Question: Here I have Demo and Code : <URL>
First I have coordinates here:
'''
var pts = [[{"X":"52.724649013065175","Y":"8.245410919189453"},{"X":"52.65681045479847","Y":"8.245067596435547"},{"X":"52.65056234595389","Y":"8.255367279052734"},{"X":"52.648271148983376","Y":"8.26772689819336"},{"X":"52.65035406028101","Y":"8.27768325805664"},{"X":"52.654519585231995","Y":"8.284549713134766"},{"X":"52.718826525722605","Y":"8.283863067626953"},{"X":"52.7250648752743","Y":"8.292789459228516"},{"X":"52.7283916301808","Y":"8.30514907836914"},{"X":"52.72402521231565","Y":"8.320941925048828"},{"X":"52.717162815135964","Y":"8.328838348388672"},{"X":"52.657851719462975","Y":"8.327465057373047"},{"X":"52.652853422873996","Y":"8.332958221435547"},{"X":"52.6480628523967","Y":"8.345661163330078"},{"X":"52.6509789143232","Y":"8.36111068725586"},{"X":"52.65639394198803","Y":"8.36832046508789"},{"X":"52.71820264168893","Y":"8.369007110595703"},{"X":"52.72423314689028","Y":"8.377933502197266"},{"X":"52.727975799697404","Y":"8.389263153076172"},{"X":"52.7281837154348","Y":"8.402652740478516"},{"X":"52.649520907667934","Y":"8.400249481201172"},{"X":"52.649312617034255","Y":"8.43149185180664"},{"X":"52.73317339571309","Y":"8.433551788330078"},{"X":"52.73317339571309","Y":"8.448314666748047"},{"X":"52.688245712958974","Y":"8.472347259521484"},{"X":"52.724649013065175","Y":"8.245410919189453"}]];
'''
this coordinates I cant show on canvas becouse its to small points so I write:
'''
function drawPolyline(pts){
ctx.beginPath();
function endProp( mathFunc, array, property ) {
return Math[ mathFunc ].apply(array, array.map(function ( item ) {
return item[ property ];
}));
}
var maxY = endProp( "max", pts[0], "Y" ), // 8.389
minY = endProp( "min", pts[0], "Y" );
var maxX = endProp( "max", pts[0], "X" ), // 8.389
minX = endProp( "min", pts[0], "X" );
for(var i=1;i<pts[0].length;i++){
var a = (((pts[0][i].X - minX) * (1000 - 100)) / (maxX - minX)) + 0;
var b = (((pts[0][i].Y - minY) * (600 - 0)) / (maxY - minY)) + 0;
ctx.lineTo(a,b);
}
ctx.stroke();
}
'''
With this function I get minimal and maximal values from pts for X and Y.
Then I make transformation of coordinates like this:
'''
NewValue = (((OldValue - OldMin) * (NewMax - NewMin)) / (OldMax - OldMin)) + NewMin
'''
so this is the same:
'''
for(var i=1;i<pts[0].length;i++){
var a = (((pts[0][i].X - minX) * (1000 - 100)) / (maxX - minX)) + 0;
var b = (((pts[0][i].Y - minY) * (600 - 0)) / (maxY - minY)) + 0;
ctx.lineTo(a,b);
}
'''
With this code I transform coordinates and I easily show them on CANVAS.
After that I have:
'''
ctx.beginPath();
ctx.moveTo(470, 300);
ctx.lineTo(530, 300);
ctx.lineWidth = 5;
ctx.strokeStyle = 'red';
ctx.stroke();
ctx.fillStyle="blue";
ctx.beginPath();
ctx.moveTo(500,260);
ctx.lineTo(530,280);
ctx.lineTo(470,280);
ctx.closePath();
ctx.fill();
'''
With this code I draw triangle on center on canvas as you can see from demo link on the top.
Now,
I need to transform and rotate path that I create from pts, so I need the last point to be at center to incorporate my path with triangle on center like this:

So I need to rotate full path to incorporate it with triangle on center. Please help.
Somebody have idea?
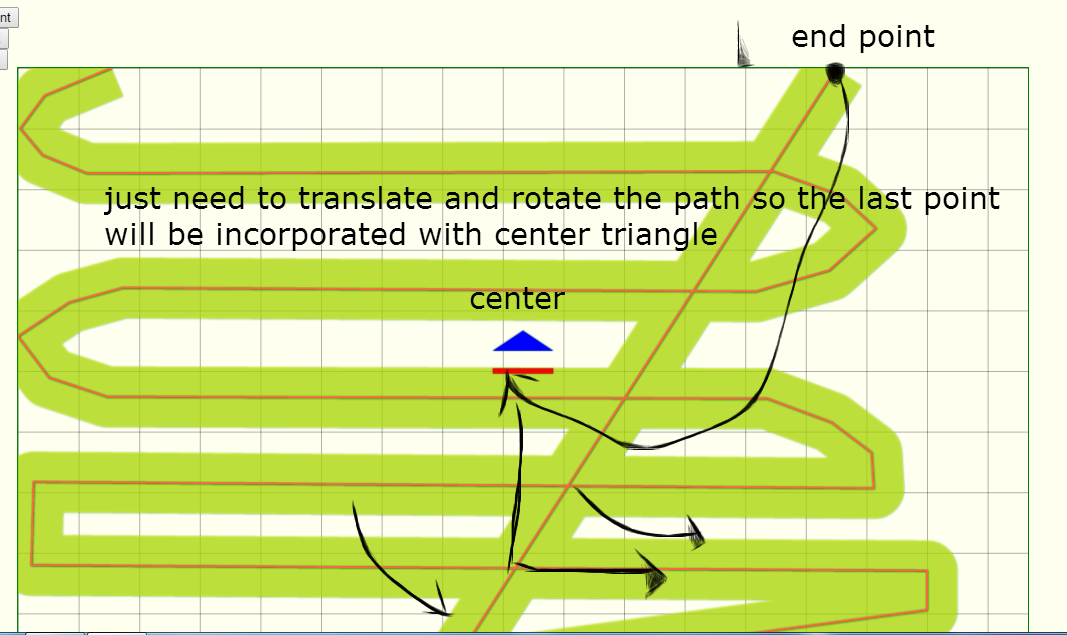
Answer:
Here's one way:
- Adjust all the points in your path so that the endpoint is at [0,0]. You can do this by subtracting the ending x,y from every point in the path.- 'context.translate' to the center of your canvas. This will pull the endpoint of your path the the center of your canvas.- 'context.rotate' by the angle that will rotate your path's last line segment to approach the endpoint from the bottom. You can get the angle of the last line segment using 'Math.atan2' and then calculate the required rotation angle as: '-segmentAngle-PI/2'
Here's example code and a Demo:
'''
var canvas=document.getElementById("canvas");
var ctx=canvas.getContext("2d");
var canvas1=document.getElementById("canvas1");
var ctx1=canvas1.getContext("2d");
var cw=canvas.width;
var ch=canvas.height;
var cx=cw/2;
var cy=ch/2;
var pts=[];
for(var i=0;i<10;i++){
var x=Math.random()*100-50+100;
var y=Math.random()*100-50+100;
pts.push({x:x,y:y});
}
drawPts(pts);
drawPts1(pts);
function drawPts(pts){
var lastPt=pts[pts.length-1];
var nextToLastPt=pts[pts.length-2];
var dx=lastPt.x-nextToLastPt.x;
var dy=lastPt.y-nextToLastPt.y;
var angle=Math.atan2(dy,dx);
var rotation=-angle-Math.PI/2;
ctx.beginPath();
ctx.arc(cx,cy,5,0,Math.PI*2);
ctx.closePath();
ctx.fillStyle='red';
ctx.fill();
var pts1=[];
var lp=pts[pts.length-1];
for(var i=0;i<pts.length;i++){
pts1.push({x:pts[i].x-lp.x,y:pts[i].y-lp.y});
}
ctx.save();
ctx.translate(cx,cy);
ctx.rotate(rotation);
ctx.beginPath();
ctx.moveTo(pts1[0].x,pts1[0].y);
for(var i=1;i<pts1.length;i++){
ctx.lineTo(pts1[i].x,pts1[i].y);
}
ctx.stroke();
ctx.beginPath();
ctx.arc(pts1[pts1.length-1].x,pts1[pts1.length-1].y,2,0,Math.PI*2);
ctx.closePath();
ctx.fillStyle='blue';
ctx.fill();
ctx.restore();
}
function drawPts1(pts){
var lastPt=pts[pts.length-1];
ctx1.beginPath();
ctx1.arc(cw/2,ch/2,5,0,Math.PI*2);
ctx1.closePath();
ctx1.fillStyle='red';
ctx1.fill();
ctx1.save();
ctx1.beginPath();
ctx1.moveTo(pts[0].x,pts[0].y);
for(var i=1;i<pts.length;i++){
ctx1.lineTo(pts[i].x,pts[i].y);
}
ctx1.stroke();
ctx1.beginPath();
ctx1.arc(lastPt.x,lastPt.y,2,0,Math.PI*2);
ctx1.closePath();
ctx1.fillStyle='blue';
ctx1.fill();
ctx1.restore();
}
'''
'''
body{ background-color: ivory; padding:10px; }
canvas{border:1px solid red;}
'''
'''
<h4>Left: original path.<br>Right: path endpoint moved to canvas centerpoint and approaching from bottom.<br>Red dot is canvas centerpoint<br>Blue dot is path endpoint</h4>
<canvas id="canvas1" width=350 height=350></canvas>
<canvas id="canvas" width=350 height=350></canvas>
'''